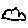
Label: cloud